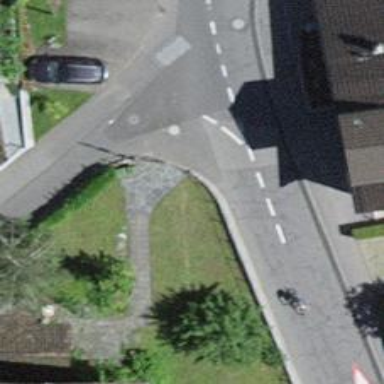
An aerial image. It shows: Bus stop with platform for public transport.